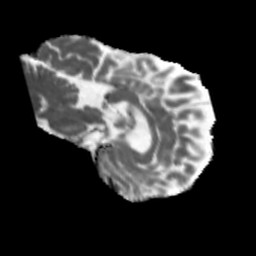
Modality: MD
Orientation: sagittal
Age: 46
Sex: female
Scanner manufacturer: siemens
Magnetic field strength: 3 T
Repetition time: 5.47 s
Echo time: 0.0854 s